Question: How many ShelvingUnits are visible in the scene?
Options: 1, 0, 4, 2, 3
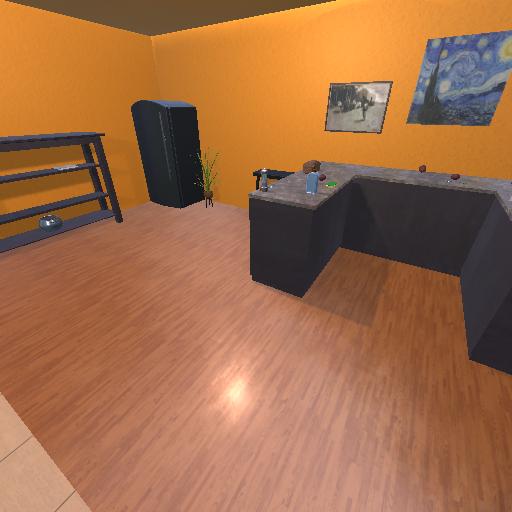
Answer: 1